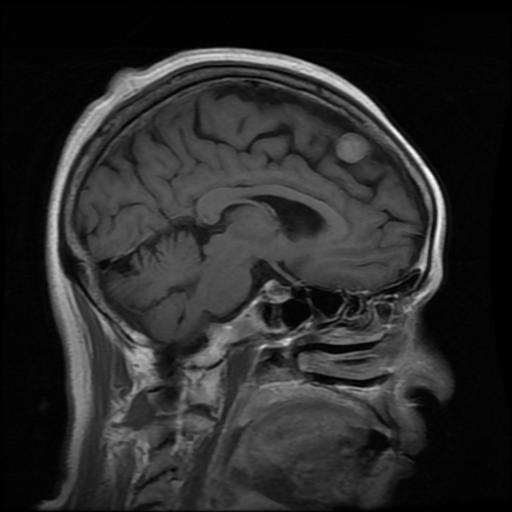
Label: meningioma